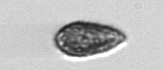
Label: Pseudochattonella_farcimen